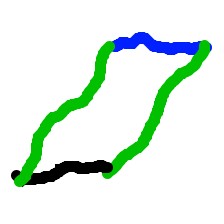
Shape: parallelogram